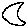
Label: moon